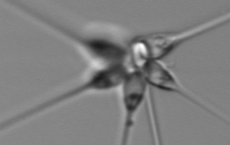
Label: Asterionellopsis_glacialis